Question: Hello everyone :) I use the ExpandableListView. My ExpandableList is in a portion of the screen. I was expecting the results is . But my list also has a own scroll. (wrap_content, match_parent, Ndp are all the own scroll.) Please refer to the picture.

Can you see scroll bar in ExpandableList?
My xml code (Unnecessary parts in question was removed) :
'''
<?xml version="1.0" encoding="utf-8"?>
<LinearLayout xmlns:android="http://schemas.android.com/apk/res/android"
android:layout_width="match_parent"
android:layout_height="match_parent"
android:orientation="vertical">
<ScrollView
android:id="@+id/scollview"
android:layout_width="match_parent"
android:layout_height="match_parent">
<LinearLayout
android:layout_width="match_parent"
android:layout_height="match_parent"
android:orientation="vertical"
android:padding="10dp">
<LinearLayout
android:layout_width="match_parent"
android:layout_height="wrap_content"
android:baselineAligned="false"
android:orientation="horizontal" />
<LinearLayout
android:layout_width="match_parent"
android:layout_height="wrap_content"
android:orientation="vertical"
android:padding="10dp">
<LinearLayout
android:layout_width="match_parent"
android:layout_height="50dp"
android:orientation="horizontal" />
<ExpandableListView
android:id="@+id/pastMedalList"
android:layout_width="match_parent"
android:layout_height="300dp"
android:layout_marginTop="15dp"
android:groupIndicator="@null"/>
</LinearLayout>
</LinearLayout>
</ScrollView>
</LinearLayout>
'''
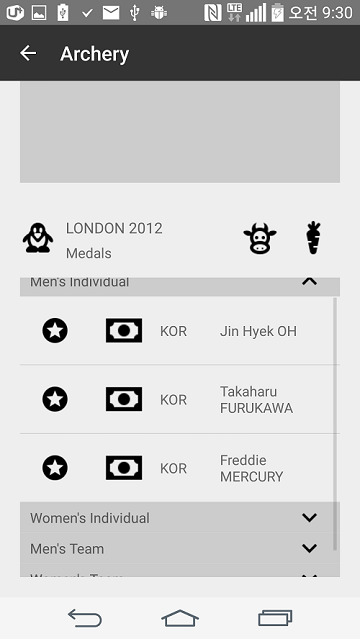
Answer: I solved it self. I add this method in Activity.
'''
private void setExpandableListViewHeight(ExpandableListView listView, int group) {
ExpandableListAdapter listAdapter = listView.getExpandableListAdapter();
if (listAdapter == null) {
return;
}
int desiredWidth = View.MeasureSpec.makeMeasureSpec(listView.getWidth(), View.MeasureSpec.UNSPECIFIED);
int totalHeight = 0;
View view = null;
for (int i = 0; i < listAdapter.getGroupCount(); i++) {
view = listAdapter.getGroupView(i, false, view, listView);
if (i == 0) {
view.setLayoutParams(new ViewGroup.LayoutParams(desiredWidth, ViewGroup.LayoutParams.WRAP_CONTENT));
}
view.measure(desiredWidth, View.MeasureSpec.UNSPECIFIED);
totalHeight += view.getMeasuredHeight();
if(((listView.isGroupExpanded(i)) && (i != group)) || ((!listView.isGroupExpanded(i)) && (i == group))) {
View listItem = null;
for (int j = 0; j < listAdapter.getChildrenCount(i); j++) {
listItem = listAdapter.getChildView(i, j, false, listItem, listView);
listItem.setLayoutParams(new ViewGroup.LayoutParams(desiredWidth, View.MeasureSpec.UNSPECIFIED));
listItem.measure(
View.MeasureSpec.makeMeasureSpec(0, View.MeasureSpec.UNSPECIFIED),
View.MeasureSpec.makeMeasureSpec(0, View.MeasureSpec.UNSPECIFIED));
totalHeight += listItem.getMeasuredHeight();
}
}
}
ViewGroup.LayoutParams params = listView.getLayoutParams();
params.height = totalHeight + (listView.getDividerHeight() * (listAdapter.getGroupCount() - 1));
listView.setLayoutParams(params);
listView.requestLayout();
}
'''
And used as follows :
'''
@Override
public View onCreateView(LayoutInflater inflater, ViewGroup container, Bundle savedInstanceState) {
View view = inflater.inflate(R.layout.expandable, container, false);
ExpandableAdapter adapter = new ExpandableAdapter();
expandableListView.setAdapter(adapter);
setExpandableListViewHeight(expandableListView, -1);
expandableListView.setOnGroupClickListener(new ExpandableListView.OnGroupClickListener() {
@Override
public boolean onGroupClick(ExpandableListView parent, View v, int position, long id) {
setExpandableListViewHeight(parent, position);
return false;
}
});
return view;
}
'''